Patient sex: M
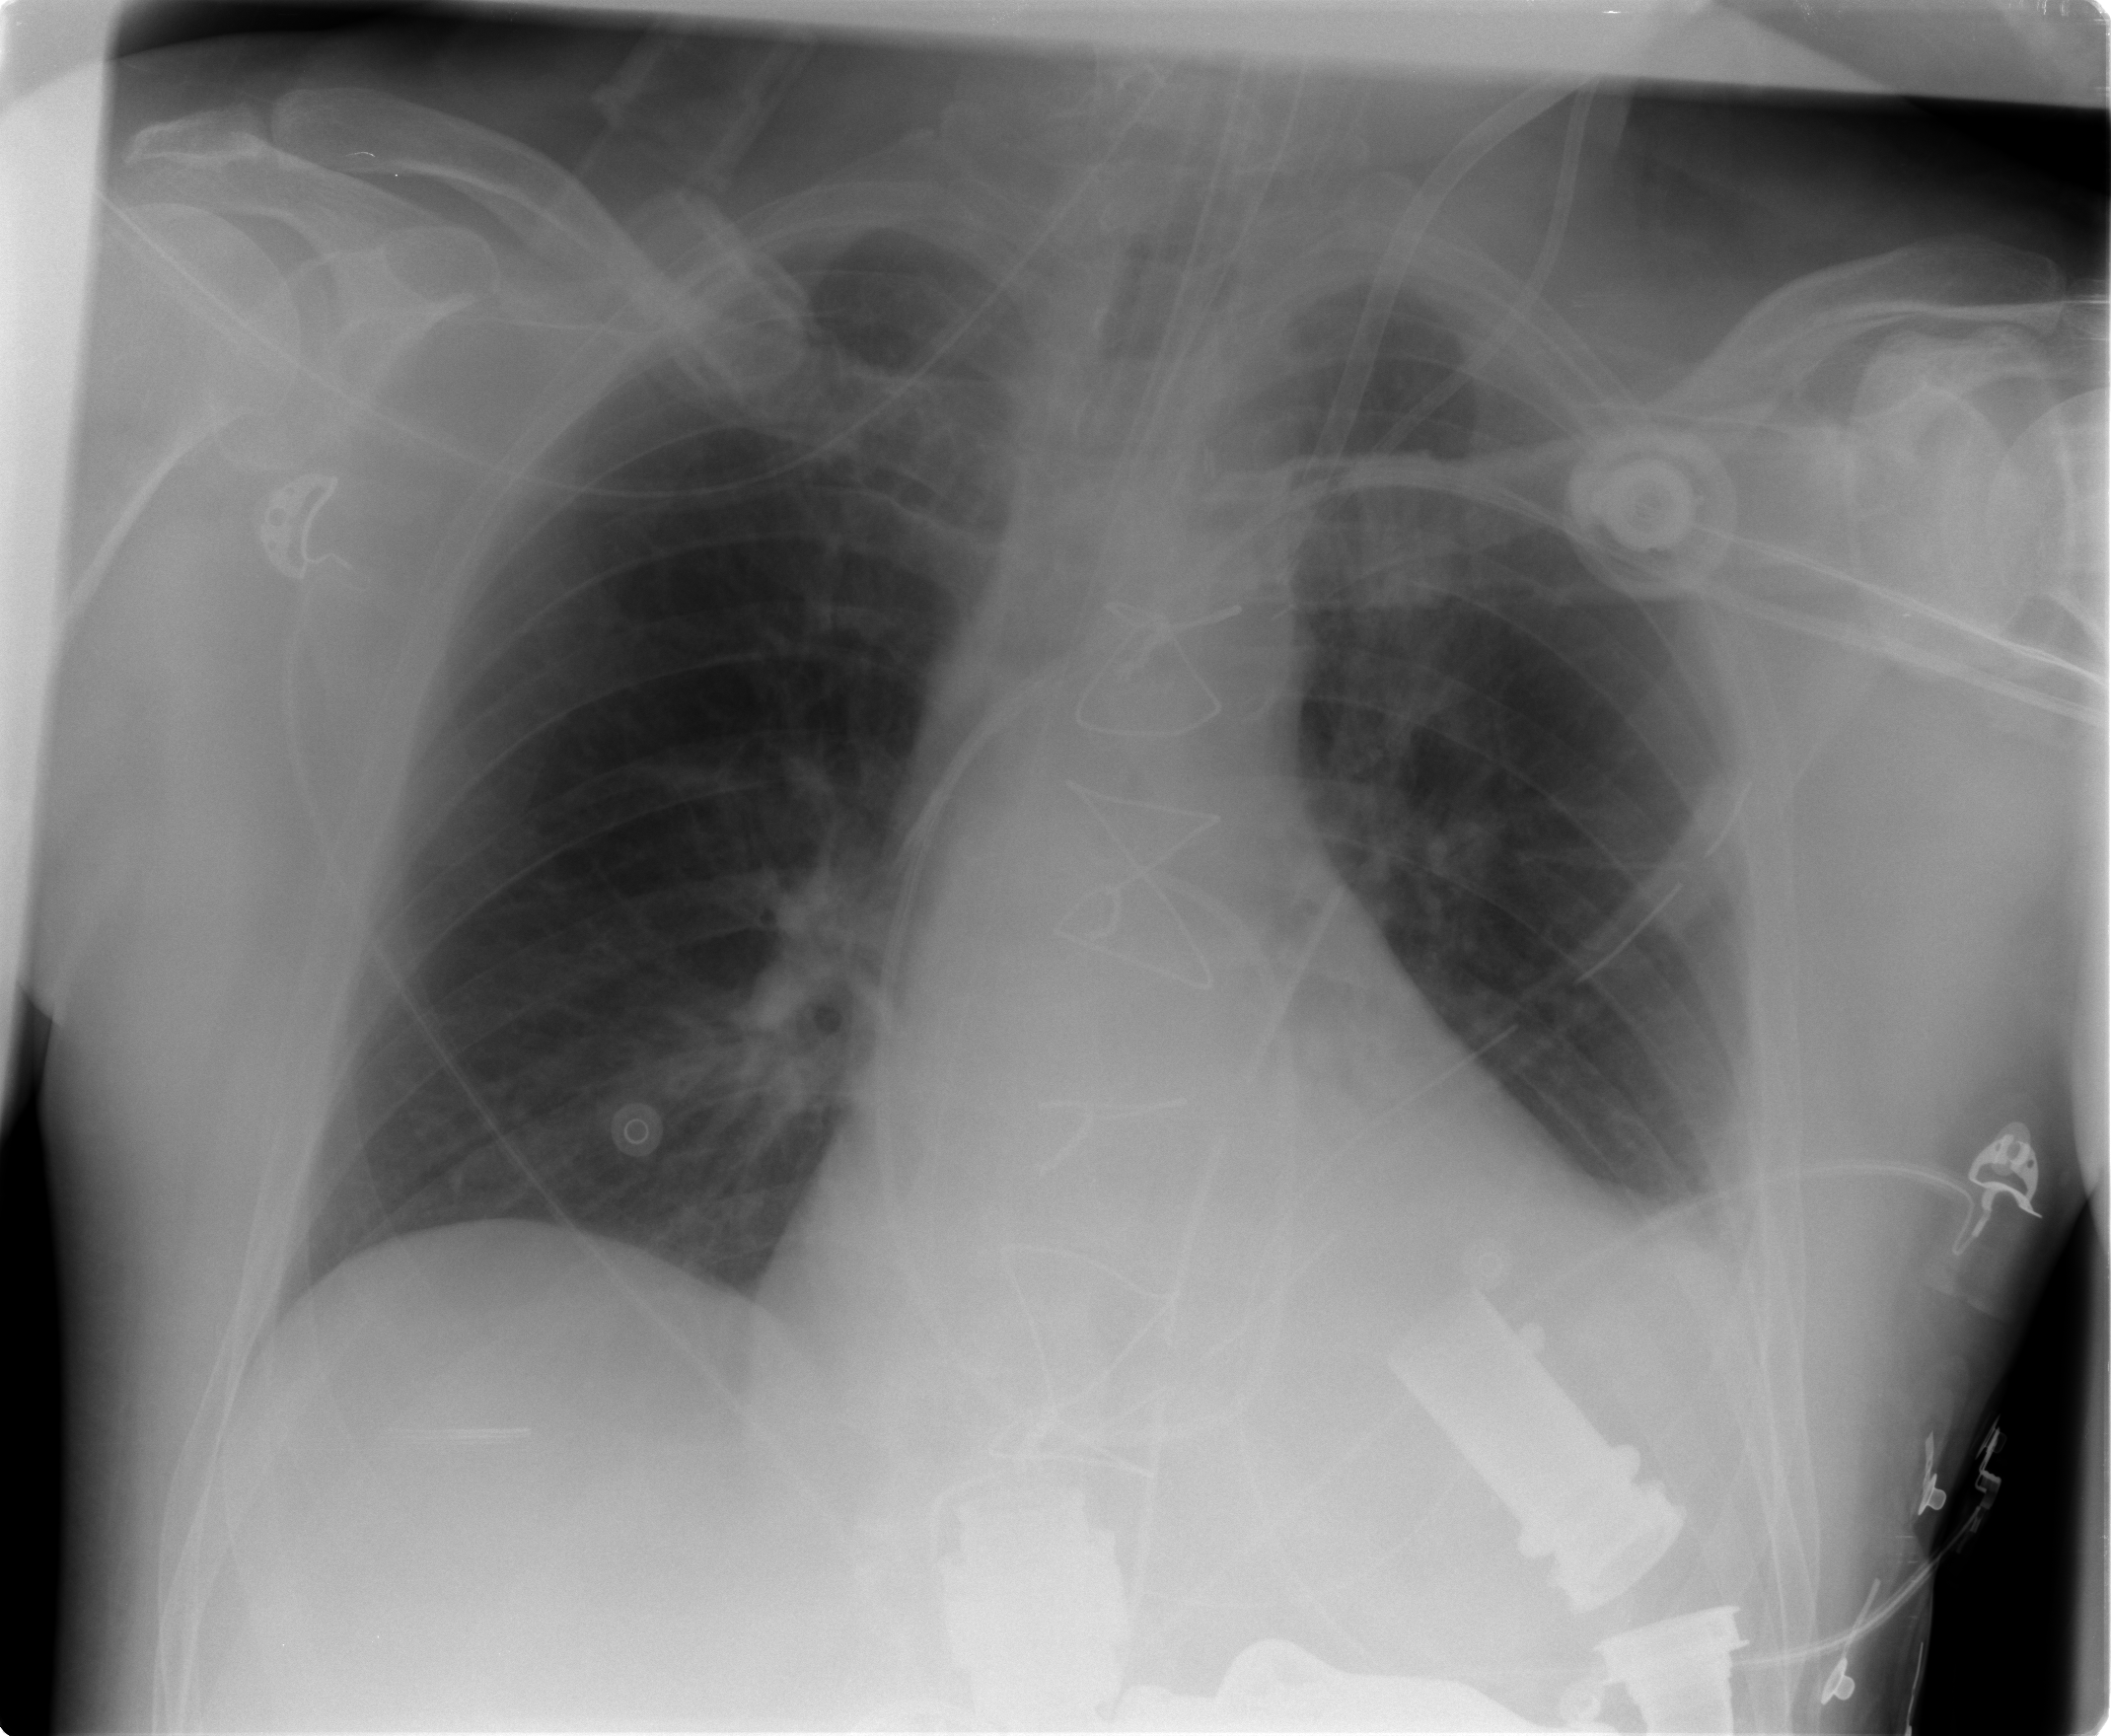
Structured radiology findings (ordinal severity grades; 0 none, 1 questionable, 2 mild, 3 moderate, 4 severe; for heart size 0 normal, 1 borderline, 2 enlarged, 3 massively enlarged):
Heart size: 2
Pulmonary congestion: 0
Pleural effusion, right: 0
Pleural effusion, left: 1
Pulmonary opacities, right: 0
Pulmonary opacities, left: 0
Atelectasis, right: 0
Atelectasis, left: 2